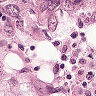
Metastatic tissue present: yes